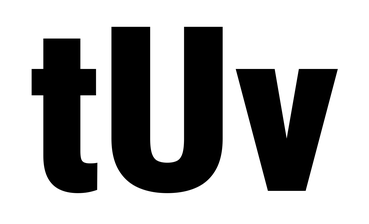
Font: Roboto_Condensed_Black